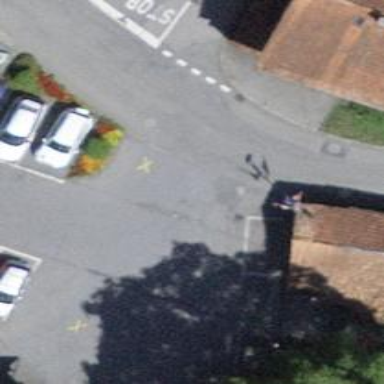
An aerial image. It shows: Public transport stop position.